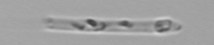
Label: Cerataulina_pelagica